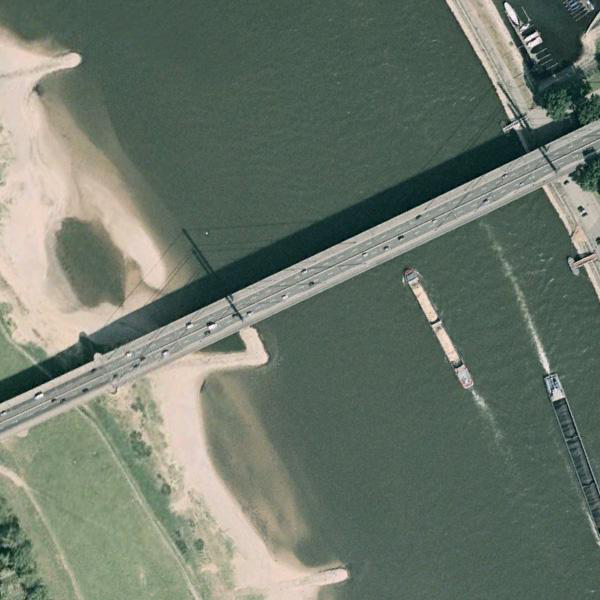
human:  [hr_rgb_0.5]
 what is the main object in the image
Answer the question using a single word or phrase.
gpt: bridge